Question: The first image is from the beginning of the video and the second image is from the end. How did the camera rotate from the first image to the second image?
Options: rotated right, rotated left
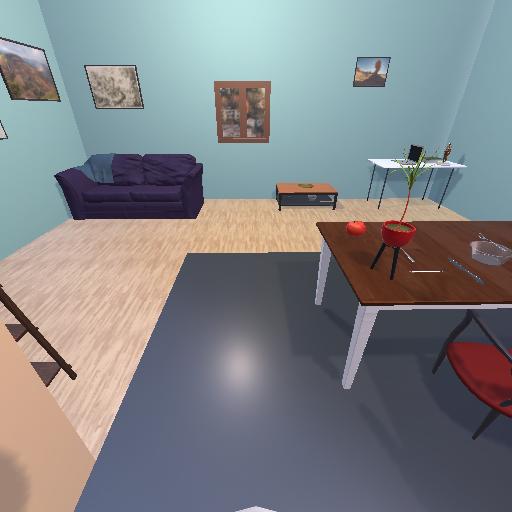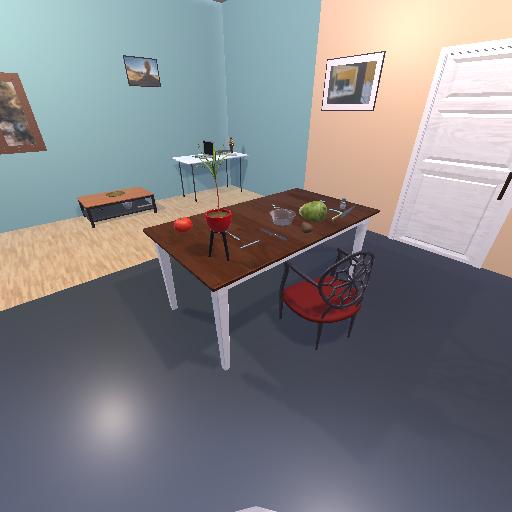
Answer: rotated right